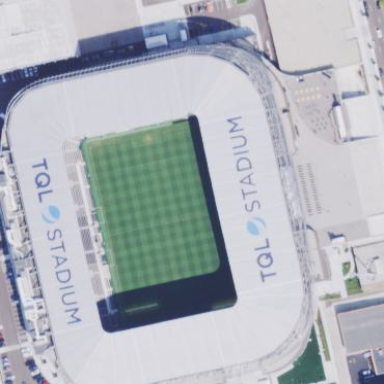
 providing space for leisure and sports activities."